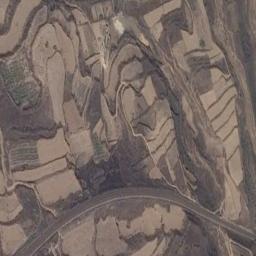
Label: terrace